Field crop: maize
Growth stage: 1
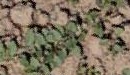
Species: convolvulus